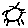
Label: sun